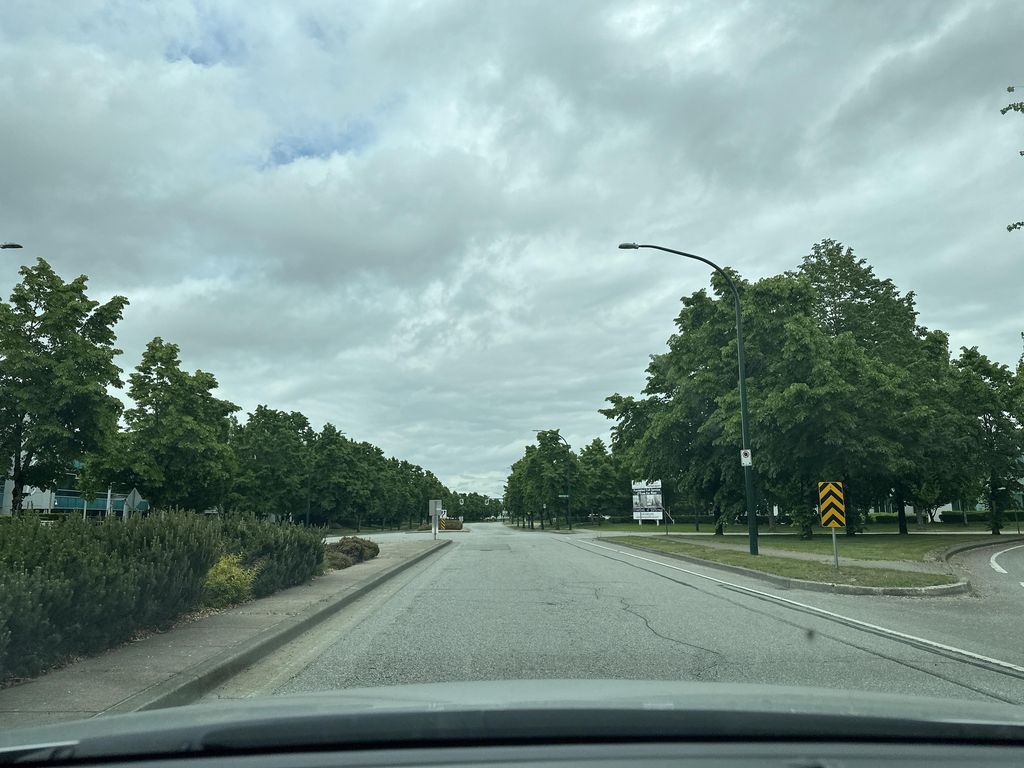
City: vancouver